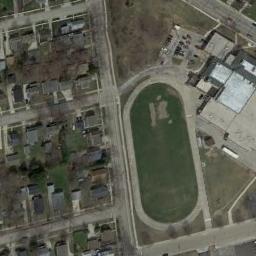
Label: ground_track_field